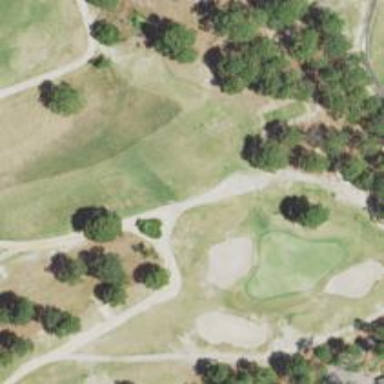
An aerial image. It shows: Path designed for golf carts.